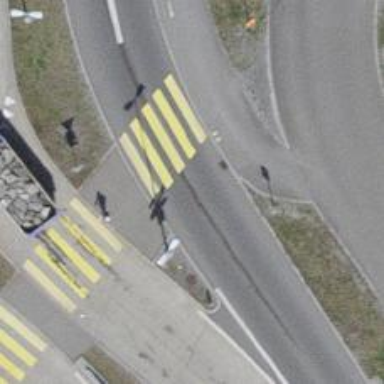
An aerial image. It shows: Uncontrolled crossing on the road.